Question: I'm building up a website to control Nest devices and I've been working perfectly getting "Access tokens", but since the a few days ago I've been experiencing a problem when trying to get the "Access token" and no matter what I do and how long I wait I'm always getting "An error occured while fetching client info".
I've tried making new accounts, new clients, using proxies, everything, and nothing seems to solve the problem.
Is anyone experiencing this too? Anyone knows what's going on in here?
This is what the website throws me.

Thanks in advance!
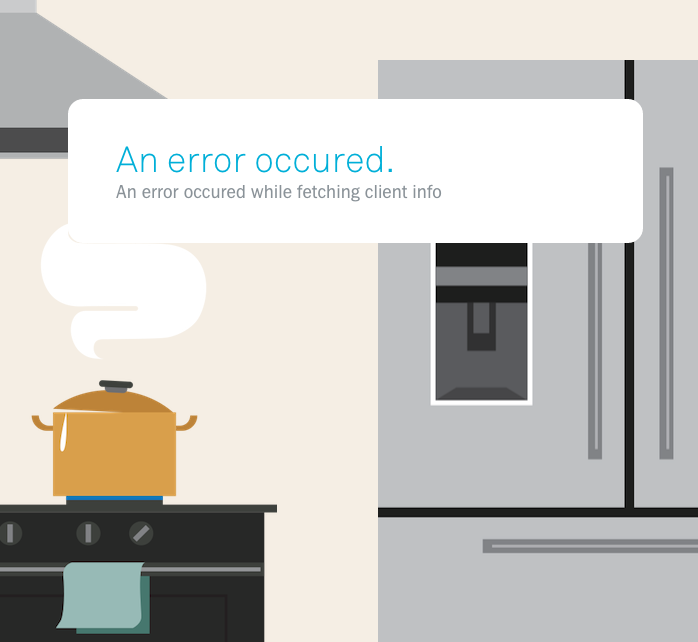
Answer: It should've been pointing to: 'home.nest.com/login/oauth2?client_id=XXXXX&state=STATE' instead of 'home.testc.nestlabs.com/login/oauth2?client_id=XXXXX&state=STATE'. The Nest's developer site is outdated and displays an old URL.